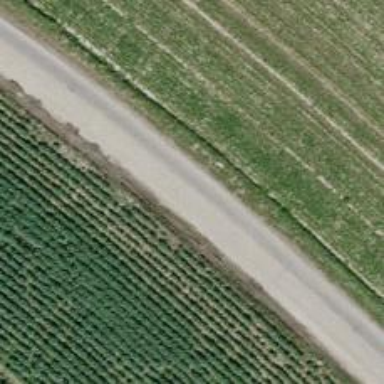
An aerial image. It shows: Unclassified road with asphalt surface.